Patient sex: M
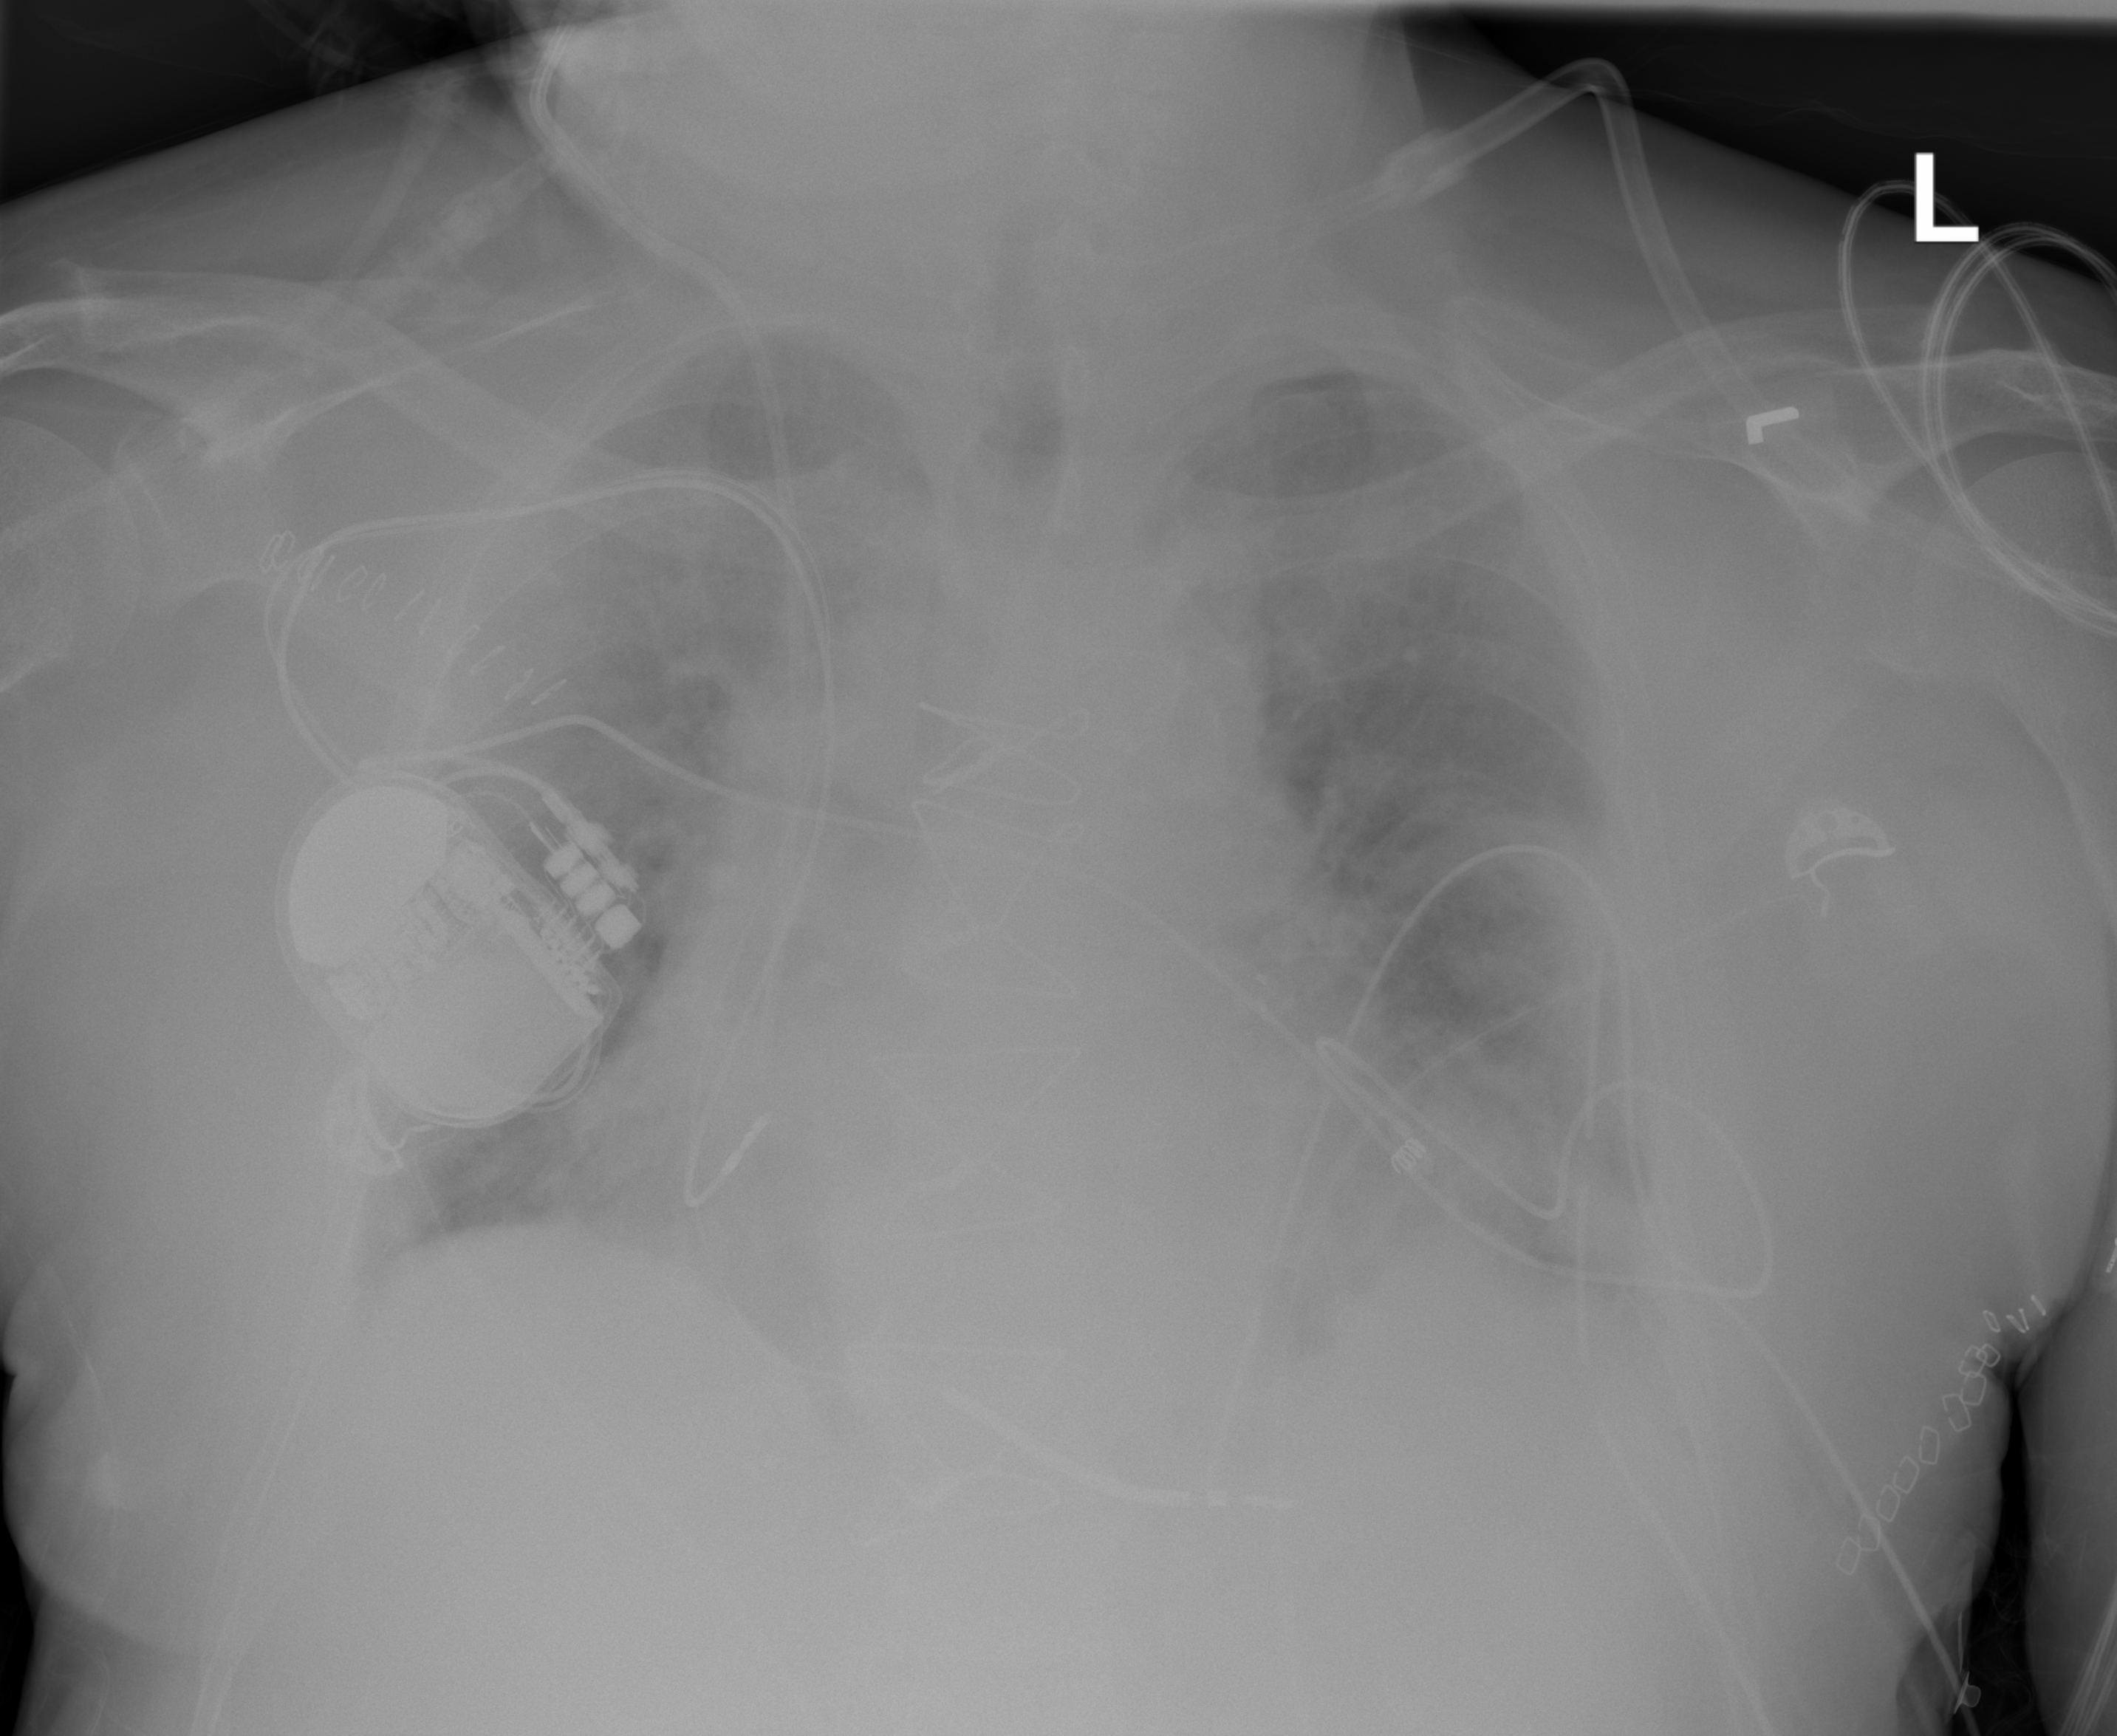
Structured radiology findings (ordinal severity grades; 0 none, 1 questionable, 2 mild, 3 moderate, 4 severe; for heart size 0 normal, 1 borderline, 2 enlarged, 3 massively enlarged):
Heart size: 2
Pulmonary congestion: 2
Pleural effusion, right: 0
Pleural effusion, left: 2
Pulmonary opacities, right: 0
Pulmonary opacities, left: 0
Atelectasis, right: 0
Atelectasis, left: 2